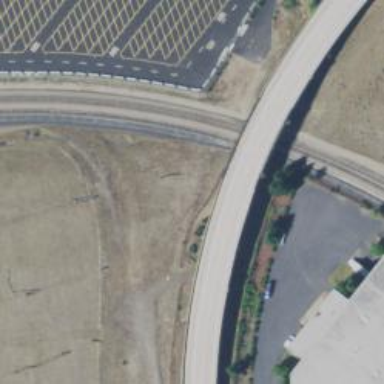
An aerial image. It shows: Unclassified road crossing viaduct bridge.